Interaction volume radius: 5 \u00c5
Interaction volume height: 15 \u00c5
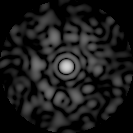
Disorder parameter: 0.814